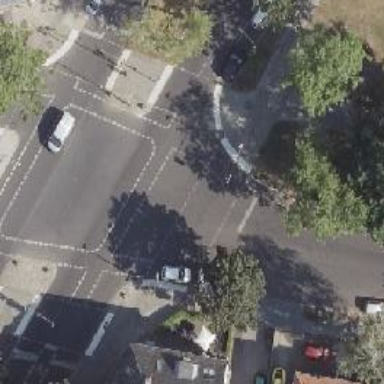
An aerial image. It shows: Road with traffic signals for signaling.